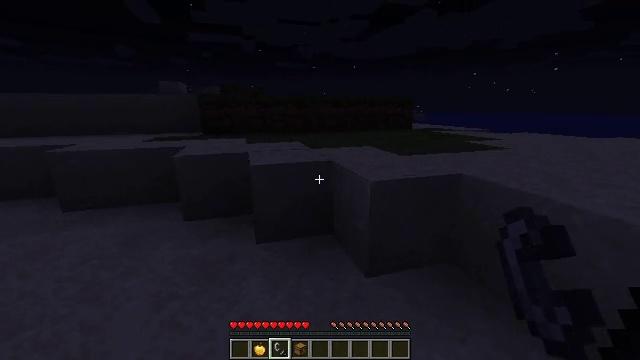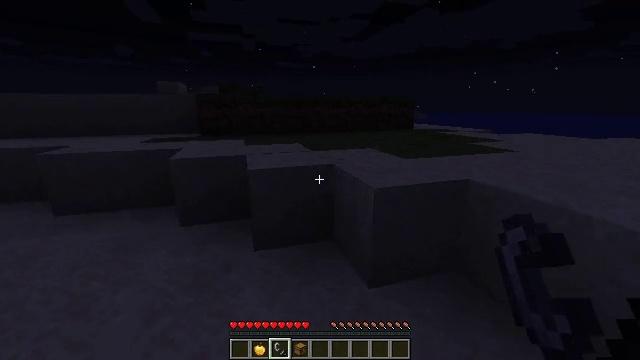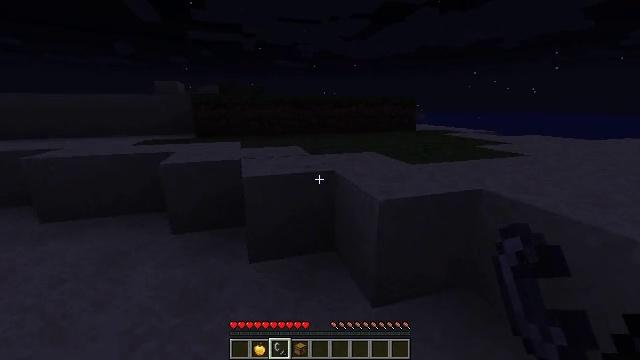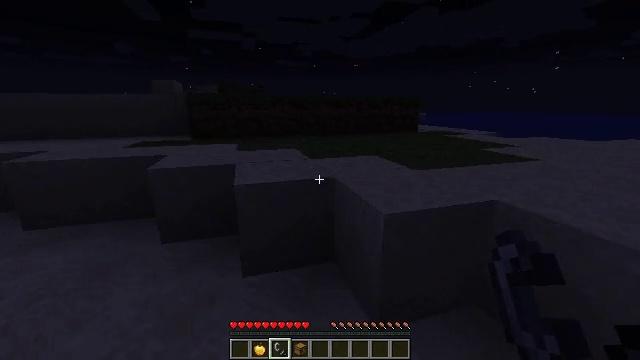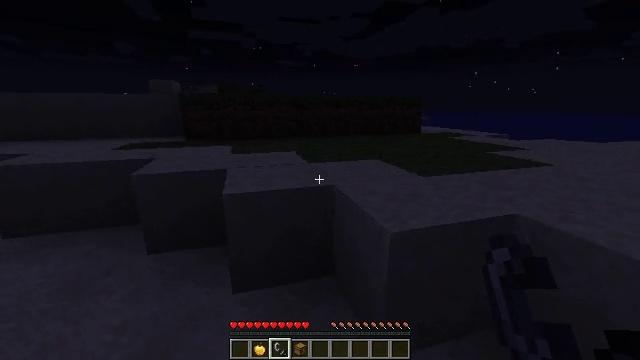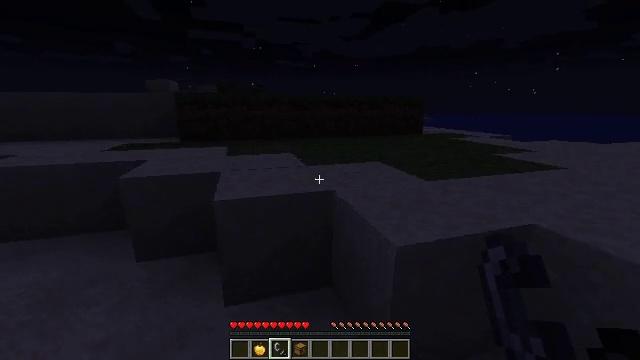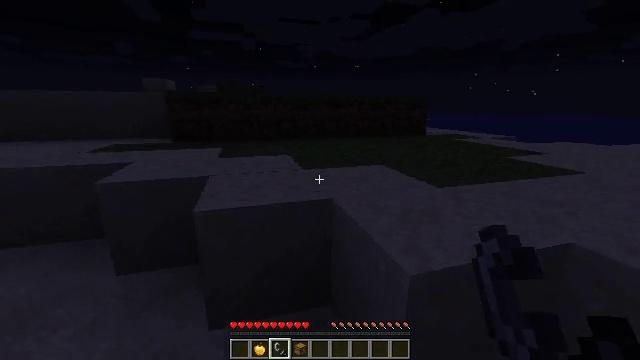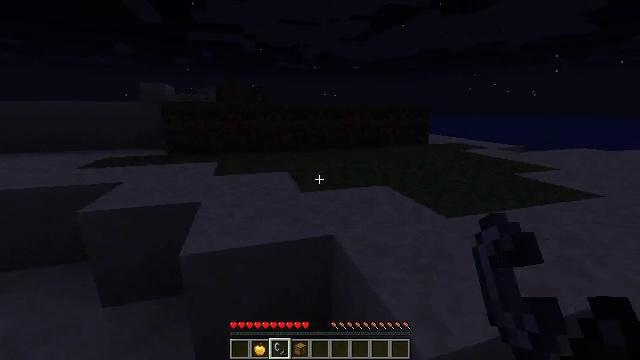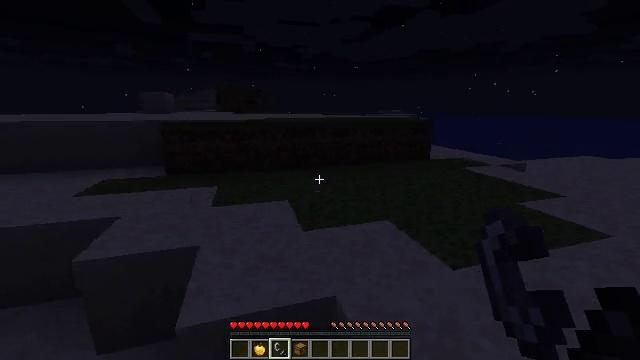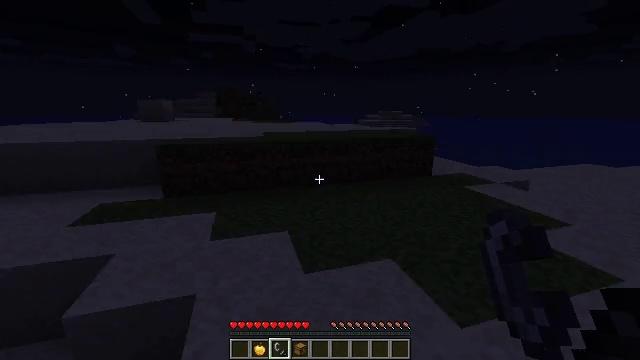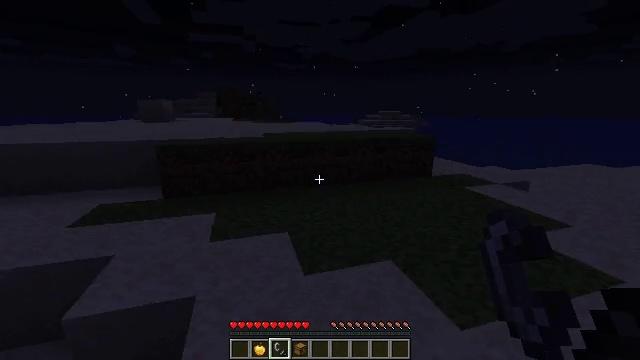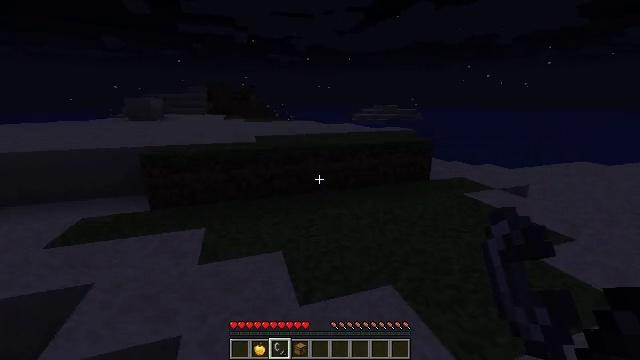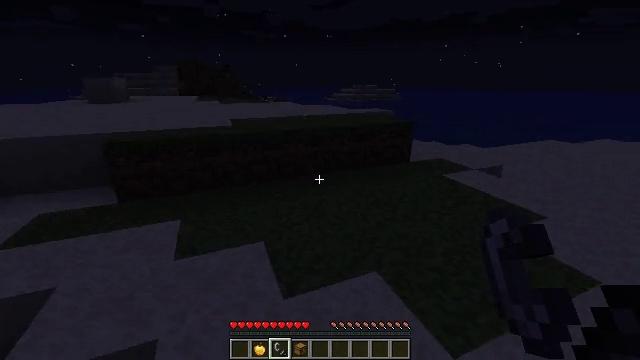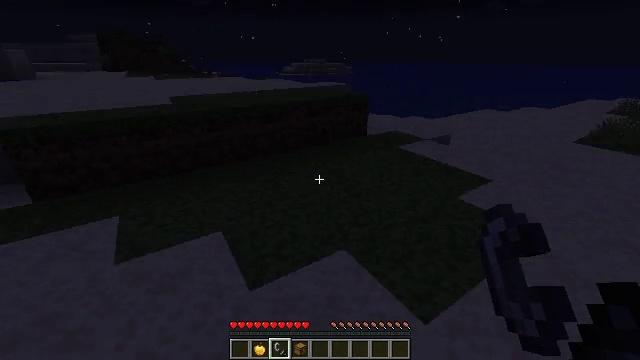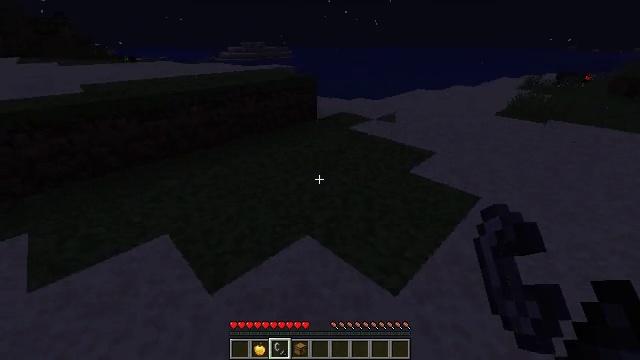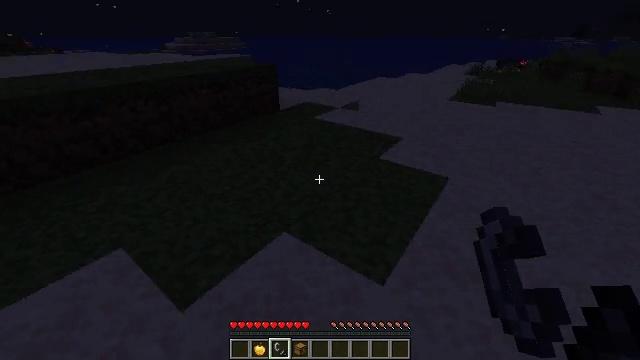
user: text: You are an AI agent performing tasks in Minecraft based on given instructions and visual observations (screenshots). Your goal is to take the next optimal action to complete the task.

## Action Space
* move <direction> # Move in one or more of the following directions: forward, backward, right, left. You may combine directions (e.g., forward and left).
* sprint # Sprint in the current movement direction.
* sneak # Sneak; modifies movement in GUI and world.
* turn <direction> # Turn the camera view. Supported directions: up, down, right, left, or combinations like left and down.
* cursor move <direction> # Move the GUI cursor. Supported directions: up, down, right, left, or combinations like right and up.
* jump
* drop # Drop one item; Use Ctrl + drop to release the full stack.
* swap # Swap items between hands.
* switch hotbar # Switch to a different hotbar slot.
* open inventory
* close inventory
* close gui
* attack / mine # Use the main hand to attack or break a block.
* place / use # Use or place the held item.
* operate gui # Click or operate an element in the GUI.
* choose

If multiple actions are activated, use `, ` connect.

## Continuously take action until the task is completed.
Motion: motion action
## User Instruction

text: Drop a flint and steel.
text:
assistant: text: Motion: move forward
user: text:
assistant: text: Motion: move forward
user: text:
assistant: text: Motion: move forward
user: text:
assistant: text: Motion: move forward
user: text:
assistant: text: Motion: move forward
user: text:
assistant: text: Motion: move forward
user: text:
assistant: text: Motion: move forward, jump
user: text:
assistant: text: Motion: move forward, jump
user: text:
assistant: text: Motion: move forward, jump
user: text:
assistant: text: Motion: move forward, jump
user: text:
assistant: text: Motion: move forward, turn right and down, jump
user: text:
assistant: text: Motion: move forward, turn right and down
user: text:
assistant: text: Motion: move forward and move left, turn right and down
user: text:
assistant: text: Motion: move forward and move left, turn right and down
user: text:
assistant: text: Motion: move forward and move left, turn right and down
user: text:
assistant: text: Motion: move forward and move left, turn right
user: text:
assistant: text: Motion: move forward and move left, turn right
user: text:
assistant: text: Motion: move forward and move left, turn right and down
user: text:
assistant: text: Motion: move forward and move left, turn right and down
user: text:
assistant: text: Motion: move left, turn right and down
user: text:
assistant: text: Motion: move left, turn right
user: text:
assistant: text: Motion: move left
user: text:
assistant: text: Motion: move left, turn right and up
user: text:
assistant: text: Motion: move left, turn right and up
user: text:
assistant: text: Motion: move left, turn up
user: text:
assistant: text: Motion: move left
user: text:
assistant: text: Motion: move left
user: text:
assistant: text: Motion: move left, turn right and up
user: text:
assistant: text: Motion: move left, turn right and up
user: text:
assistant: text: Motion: move left, turn right and up, jump